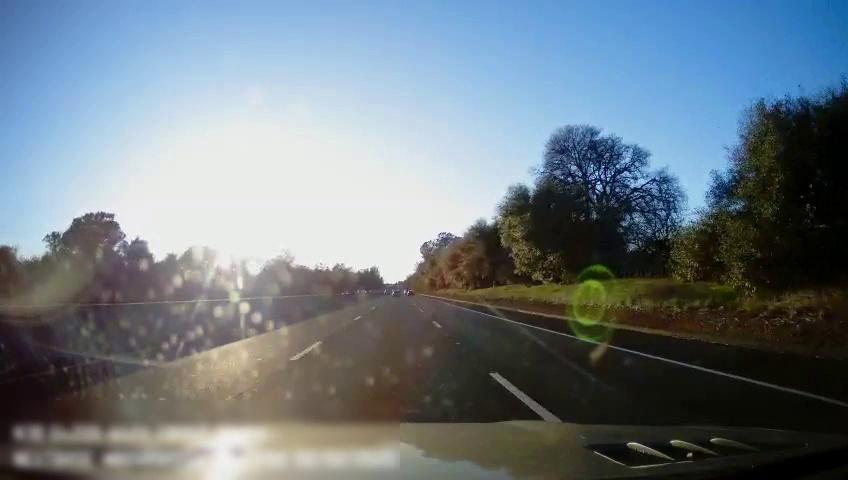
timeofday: Day
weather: Cloudy
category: Drivable Space
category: Vehicles | Car
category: Lanes | Alternate Lane
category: Lanes | Current Lane
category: Lanes | Current Lane
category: Lanes | Alternate Lane